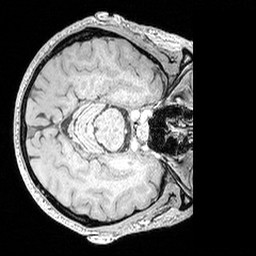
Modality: MP2RAGE
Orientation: axial
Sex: male
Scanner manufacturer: siemens
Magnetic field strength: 3 T
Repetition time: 5 s
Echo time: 0.00292 s